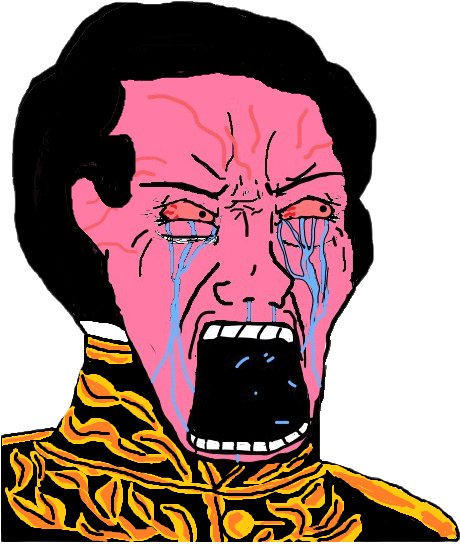
Label: 5_Rage